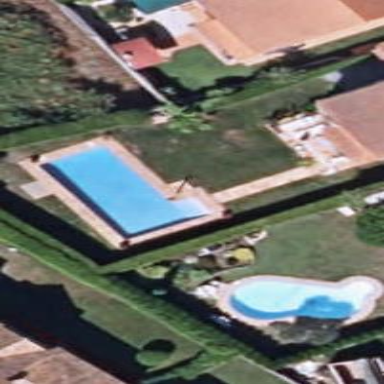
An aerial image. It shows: Swimming pool located in leisure land.